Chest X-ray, AP view. Patient: 60 years old, sex M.
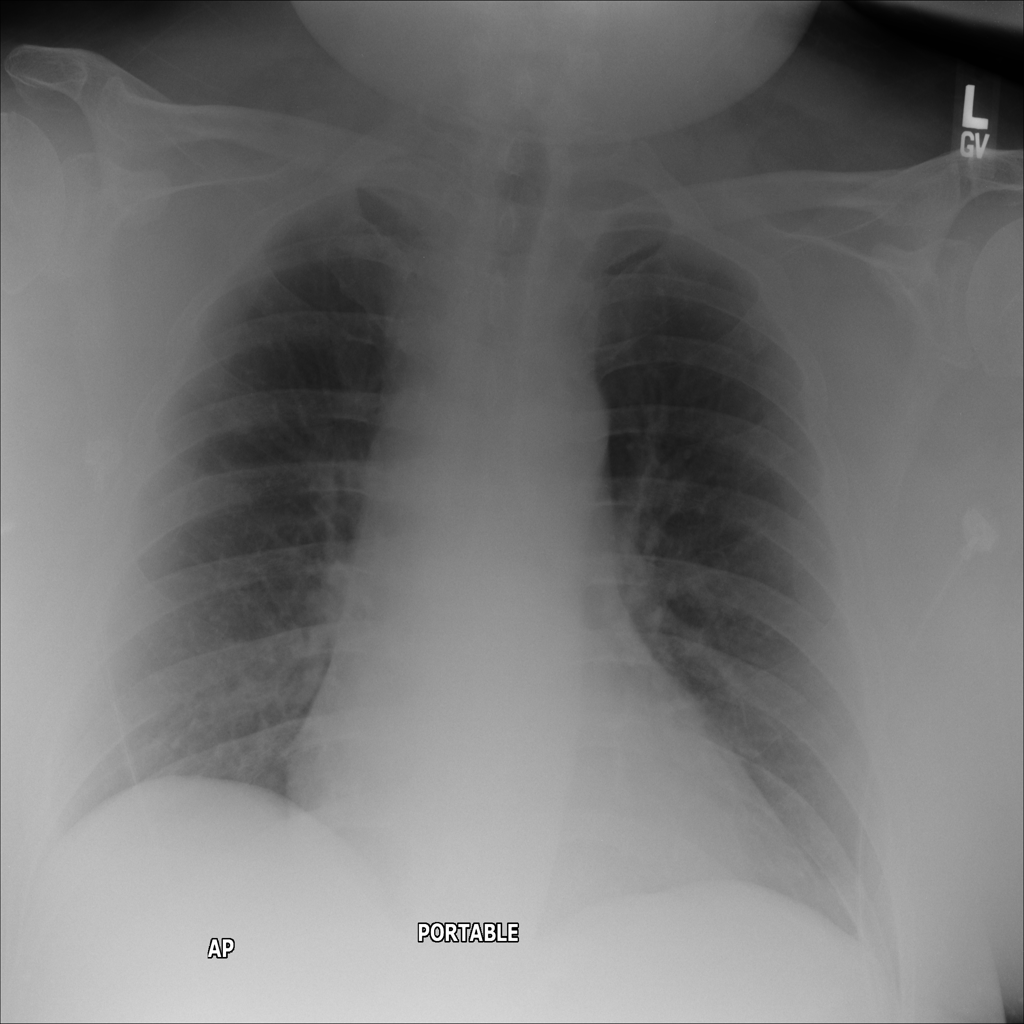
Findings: No Finding